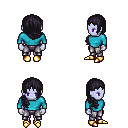
a pixel art fantasy rpg character, female body template, dark elf, purple skin, teal long-sleeve shirt, metal pants, raven right-swept hairstyle, gold boots, four views (front, back, left, right), 2x2 character sprite sheet, small pixel art, hard edges, no anti-aliasing